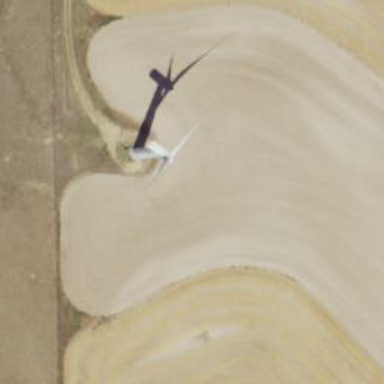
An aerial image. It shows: Wind generator using horizontal axis wind turbines.